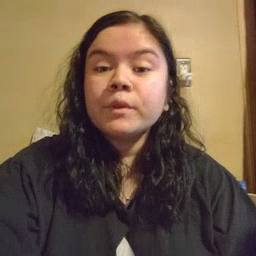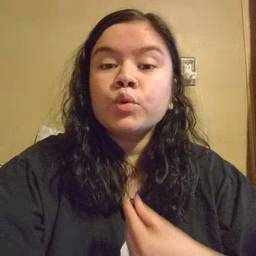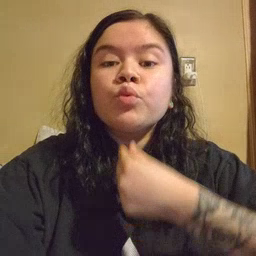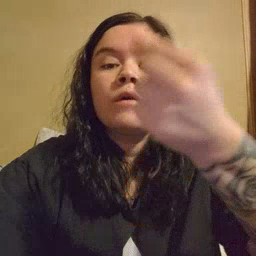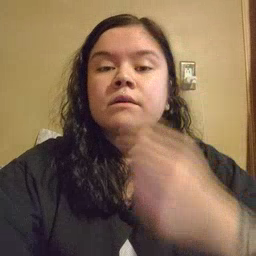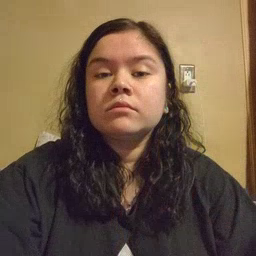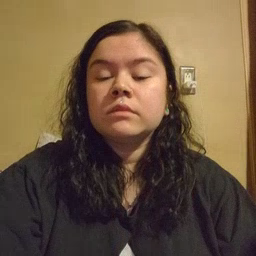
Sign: giraffe